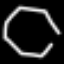
Label: octagon